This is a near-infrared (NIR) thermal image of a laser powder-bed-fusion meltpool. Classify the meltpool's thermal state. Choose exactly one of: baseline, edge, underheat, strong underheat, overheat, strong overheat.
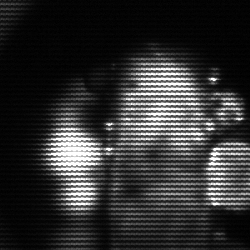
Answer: strong underheat